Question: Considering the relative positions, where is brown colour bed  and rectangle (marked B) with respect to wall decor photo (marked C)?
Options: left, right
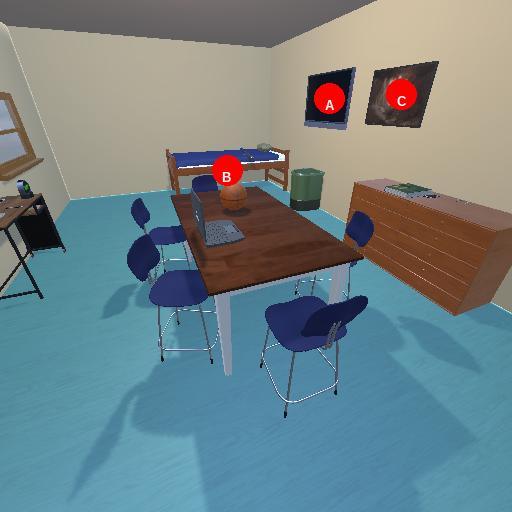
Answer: left